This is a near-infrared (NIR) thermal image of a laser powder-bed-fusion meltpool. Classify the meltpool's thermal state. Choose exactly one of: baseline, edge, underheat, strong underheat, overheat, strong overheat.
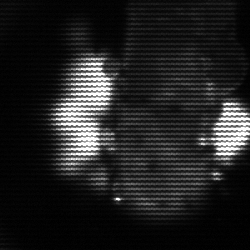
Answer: strong underheat